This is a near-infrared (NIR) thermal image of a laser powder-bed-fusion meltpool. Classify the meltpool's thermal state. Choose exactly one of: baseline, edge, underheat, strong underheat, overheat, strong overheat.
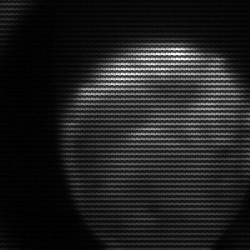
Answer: edge